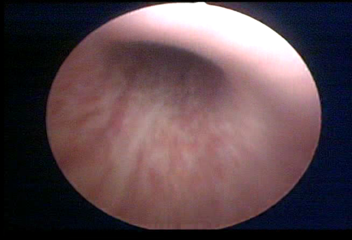
Modality: WLC
Class: Normal mucosa
Bladder cancer association: No